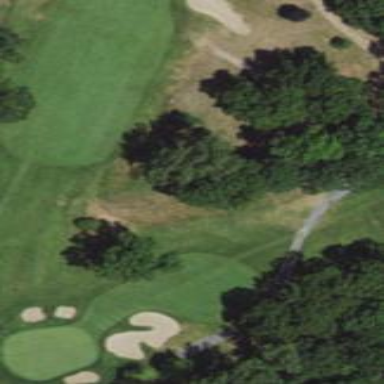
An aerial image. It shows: Grassy area designated as golf fairway.